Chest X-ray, AP view. Patient: 55 years old, sex M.
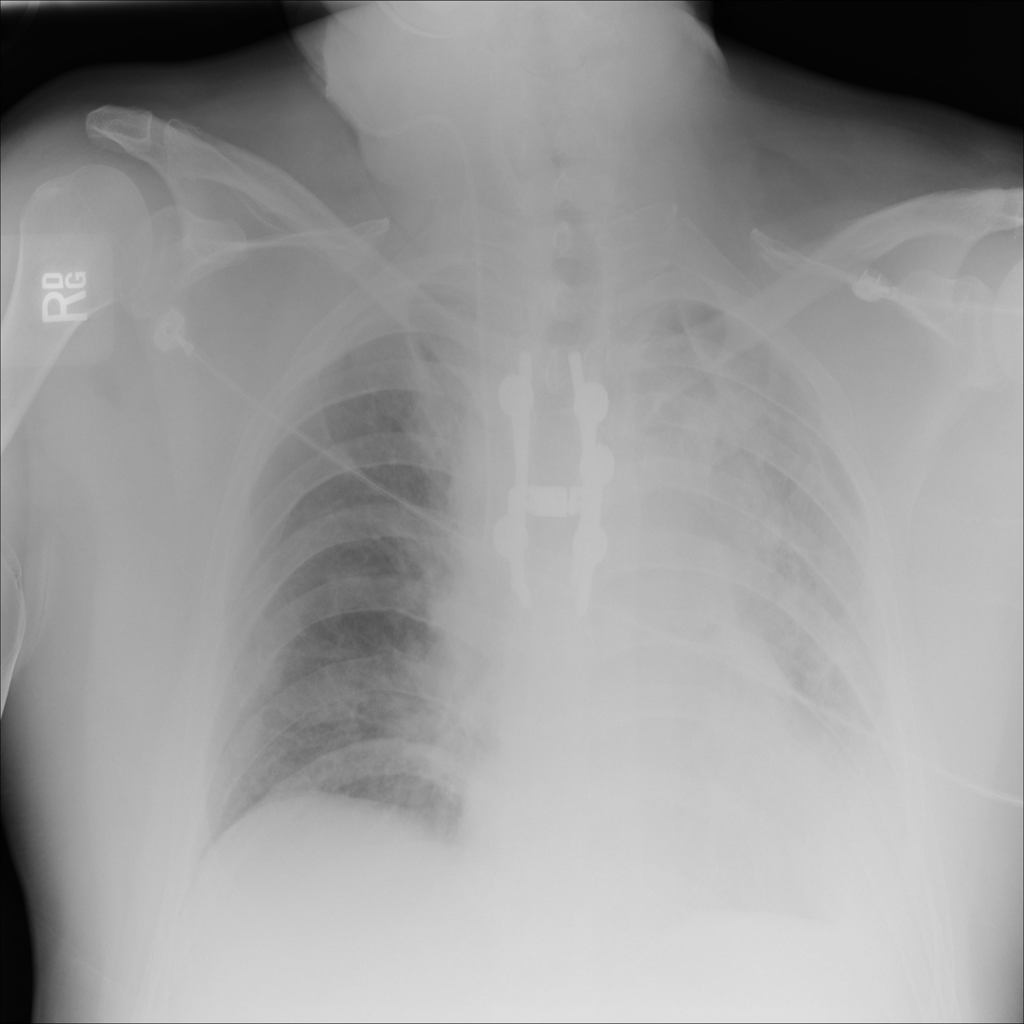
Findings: Atelectasis, Nodule